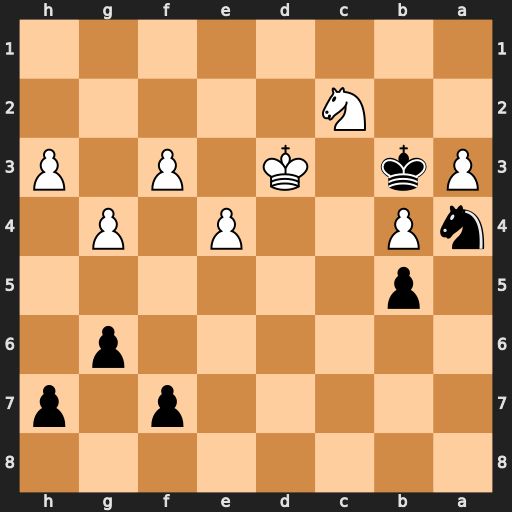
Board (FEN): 8/5p1p/6p1/1p6/nP2P1P1/Pk1K1P1P/2N5/8
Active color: b
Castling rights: -
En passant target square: -
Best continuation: Nb2+ Kd4 Kxc2